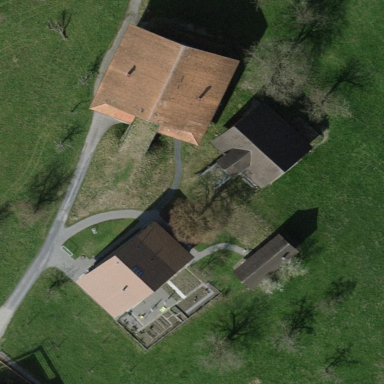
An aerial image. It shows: Farmyard in rural farm setting.